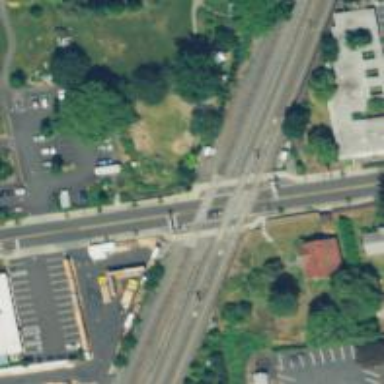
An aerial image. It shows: Crossing for the railway.